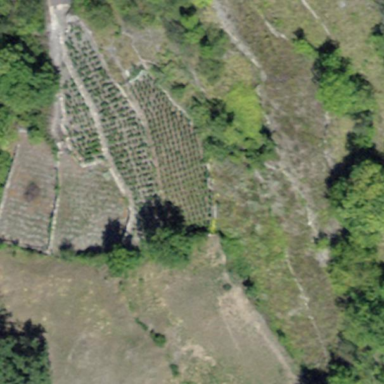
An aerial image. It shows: Vineyard growing grapes.